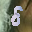
Label: 8